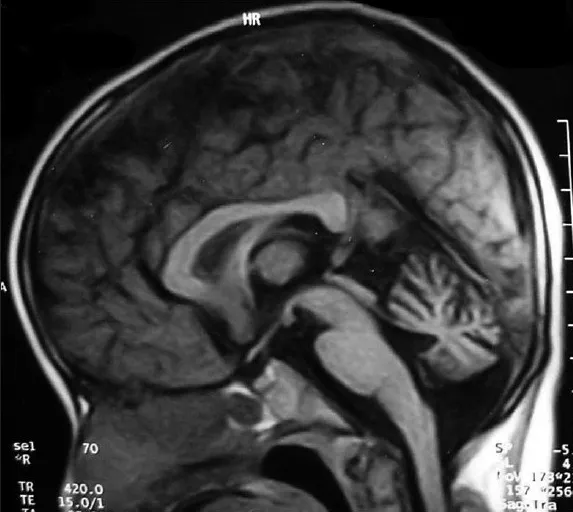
MRI Brain showing cerebellar atrophy.
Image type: radiology (mri)